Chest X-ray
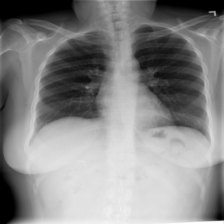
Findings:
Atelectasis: negative
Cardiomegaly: negative
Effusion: negative
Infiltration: positive
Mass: negative
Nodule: negative
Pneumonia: negative
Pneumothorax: negative
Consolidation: negative
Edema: negative
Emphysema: negative
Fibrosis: negative
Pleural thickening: negative
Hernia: negative